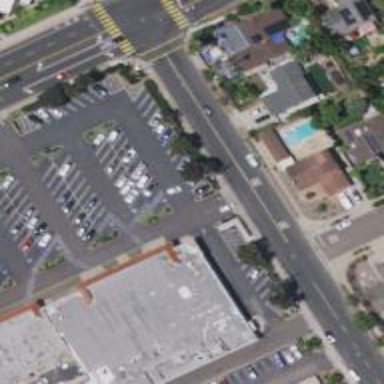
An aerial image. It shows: Building that houses supermarket.